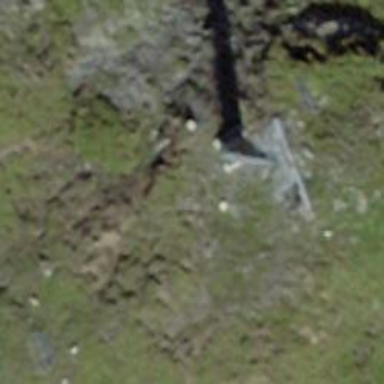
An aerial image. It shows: Pylon for aerialway.